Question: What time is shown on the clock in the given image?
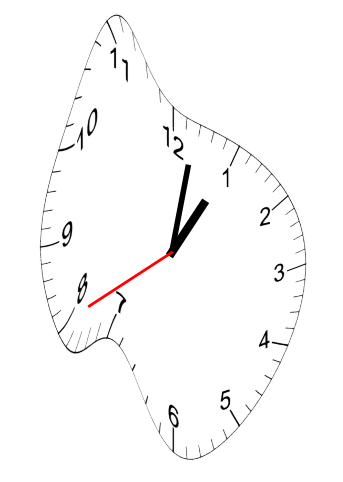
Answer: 01:01:40